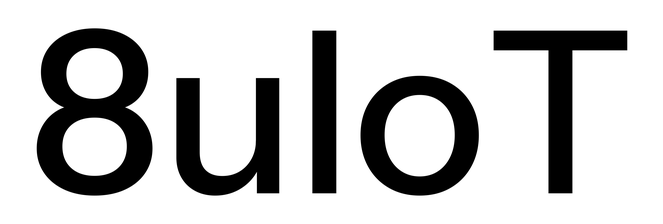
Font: InstrumentSans_Medium